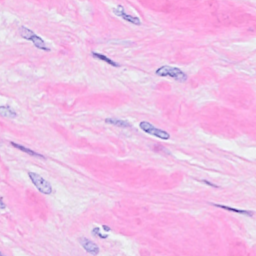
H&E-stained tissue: Breast